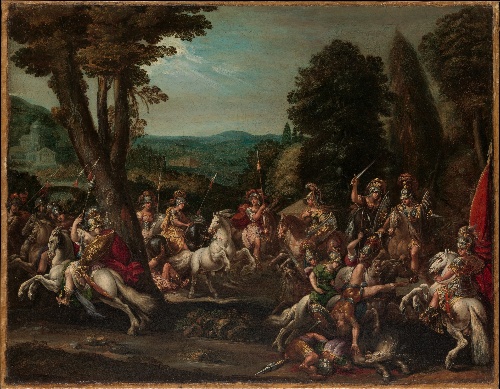
Title: Triumph of the Amazons
Artist: Claude Déruet
Artist bio: French, Nancy ca. 1588–1660 Nancy
Date: 1620s
Object type: Painting
Classification: Paintings
Medium: Oil on canvas
Dimensions: 20 1/4 x 26 in. (51.4 x 66 cm)
Department: European Paintings
Credit line: Bequest of Harry G. Sperling, 1971
Accession year: 1976
Repository: Metropolitan Museum of Art, New York, NY
Tags: Battles|Soldiers|Women|Horses